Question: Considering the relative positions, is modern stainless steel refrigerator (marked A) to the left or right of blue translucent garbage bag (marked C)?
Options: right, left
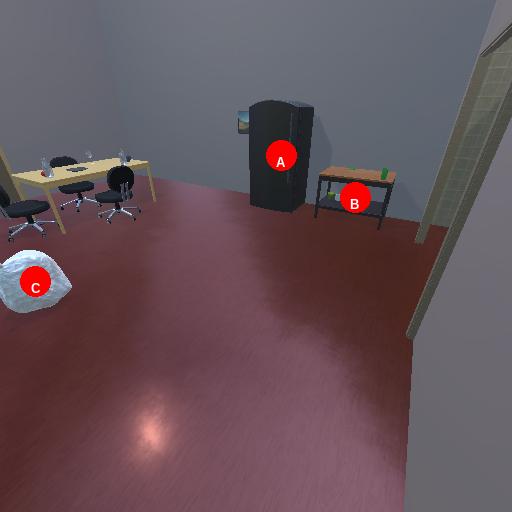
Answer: right